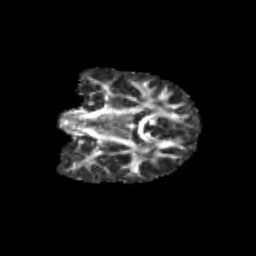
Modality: FA
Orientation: coronal
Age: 11
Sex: female
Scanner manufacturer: siemens
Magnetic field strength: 3 T
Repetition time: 3.8 s
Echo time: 0.07 s